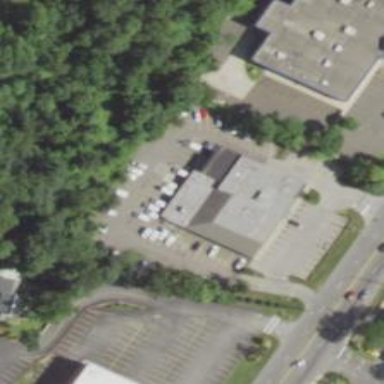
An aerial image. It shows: Post office.